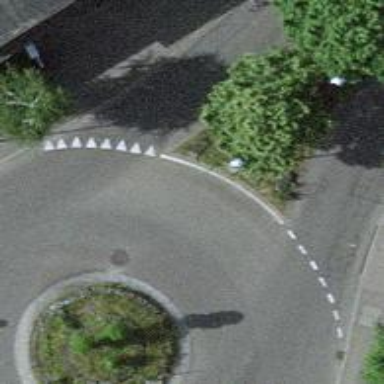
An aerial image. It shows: Secondary road with asphalt surface leading to roundabout.